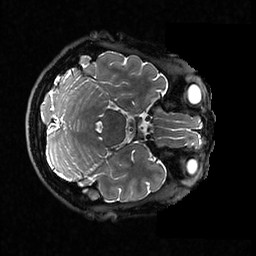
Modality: T2w
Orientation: axial
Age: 29
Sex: female
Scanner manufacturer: ge
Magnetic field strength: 3 T
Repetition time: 3.202 s
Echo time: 0.06568 s